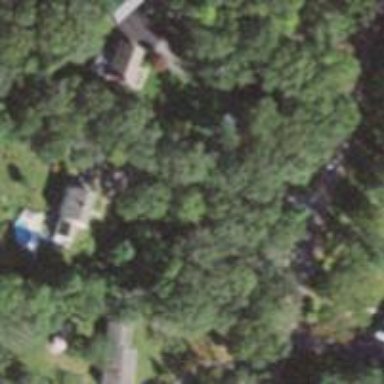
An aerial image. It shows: Residential driveway serving as service road.